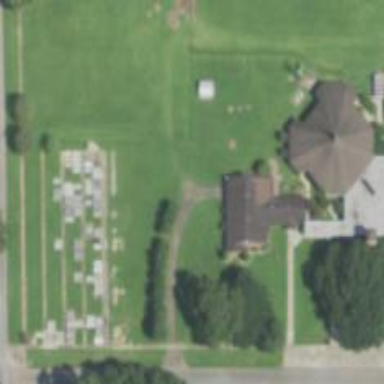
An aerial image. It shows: Cemetery.